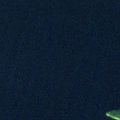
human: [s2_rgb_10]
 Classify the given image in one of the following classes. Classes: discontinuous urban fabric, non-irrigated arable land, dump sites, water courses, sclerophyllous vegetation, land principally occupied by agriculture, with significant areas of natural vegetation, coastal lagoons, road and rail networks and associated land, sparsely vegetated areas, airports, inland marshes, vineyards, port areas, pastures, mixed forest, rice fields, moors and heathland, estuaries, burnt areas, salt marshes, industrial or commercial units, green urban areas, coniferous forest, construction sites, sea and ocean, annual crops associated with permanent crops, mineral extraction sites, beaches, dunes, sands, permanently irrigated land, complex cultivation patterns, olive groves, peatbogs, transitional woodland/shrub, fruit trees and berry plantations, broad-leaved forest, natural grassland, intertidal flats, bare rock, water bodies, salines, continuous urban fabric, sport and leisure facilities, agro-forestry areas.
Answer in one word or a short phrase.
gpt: mixed forest, water bodies